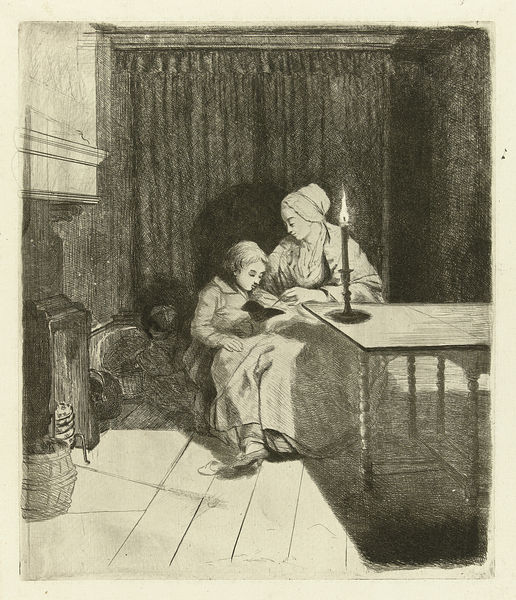
Titel: Moeder geeft haar zoon les
Künstler: Louis Bernard Coclers
Standort: Amsterdam
Institution: Rijksmuseum
Schlagwörter: curtain, curtains, hat, lamp, white, window, bench, black, dark, dress, face, gray, grey, interior, lady, old, room, table, wall, woman, bed, bedroom, print, dining room, floor, wood floor, profile, wood, sad, life, man, girl, boy, child, eyes, feet, evening, light, night, drawing, paper, black and white, shadow, bonnet, kerchief, mother, mouth, sketch, story, spiral, drape, reading, basket, mantle, family, fireplace, ears, foor, shoes, pencil, draw, read, legs, home, fire, book, candle, charcoal, crayon, chimney, tan, stick, son, kid, mantel, flame, plank, planks, candlestick, barrel, brazier, hi, indoors, oven, carved, lesson, mom, lump, candlelight, hearth, boards, archive, gentle, curtan, mom & m, fmaily, bedtime story, reads, table candle, gateleg, cartain, floorplanks